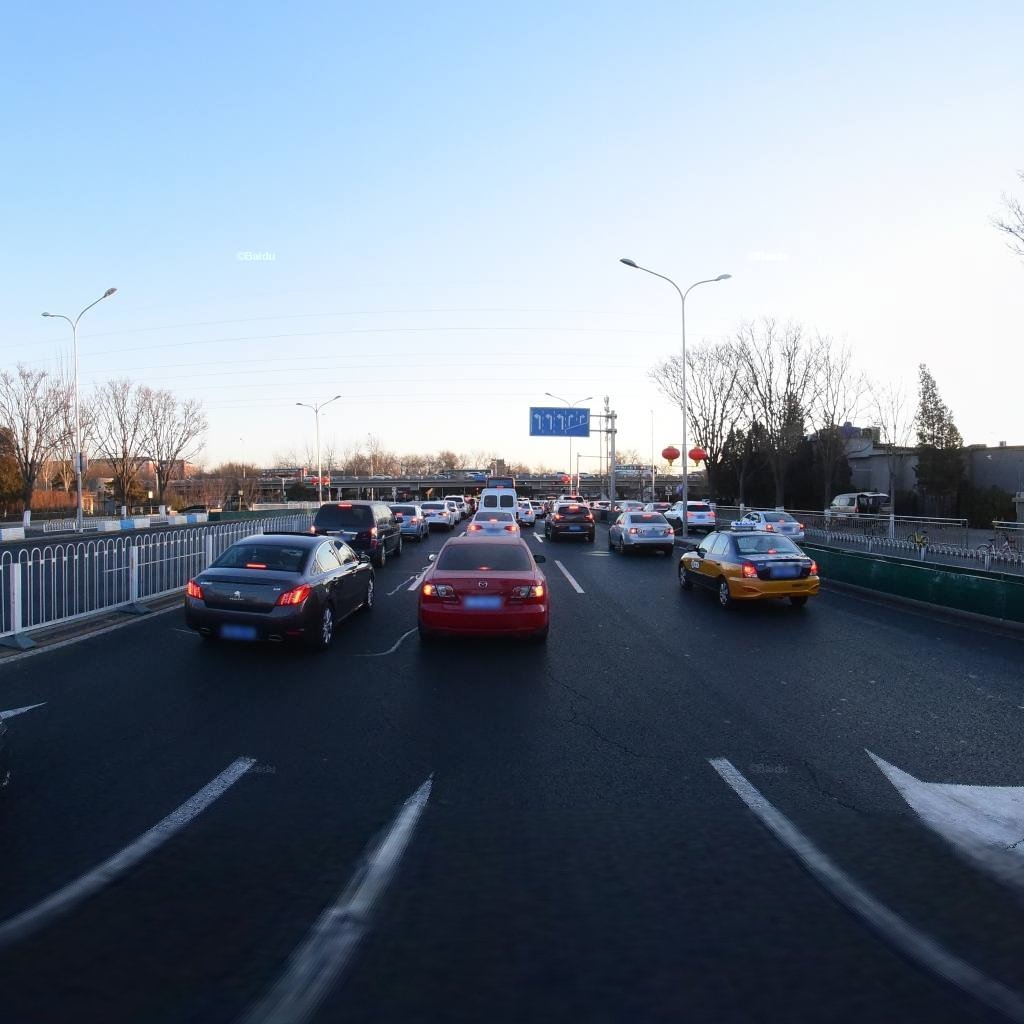
Region: Dongcheng
Road damage annotations: longitudinal crack, longitudinal patch, longitudinal patch, longitudinal crack